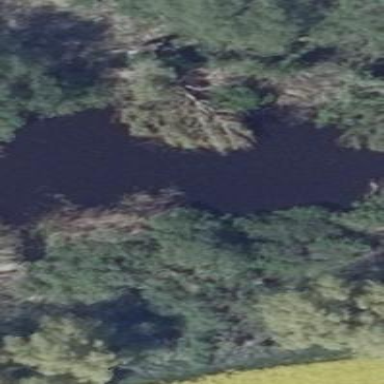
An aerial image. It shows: Pond with natural water.